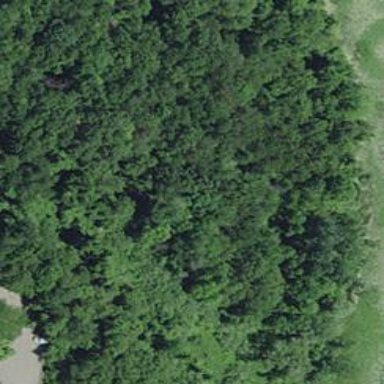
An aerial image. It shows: Disc golf tee area.